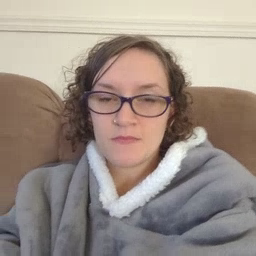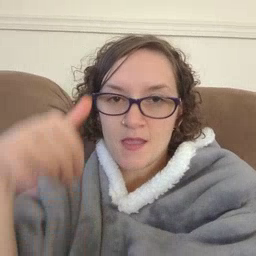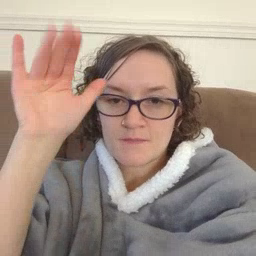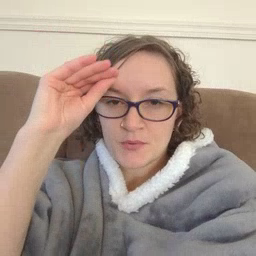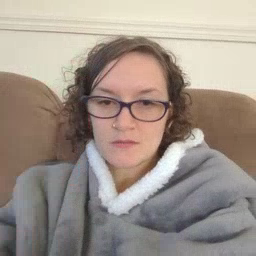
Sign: cowboy